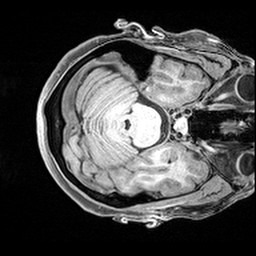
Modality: T1w
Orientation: axial
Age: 73
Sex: female
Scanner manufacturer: siemens
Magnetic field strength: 3 T
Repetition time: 2.4 s
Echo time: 0.0022 s